Interaction volume radius: 5 \u00c5
Interaction volume height: 40 \u00c5
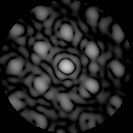
Disorder parameter: 0.4571